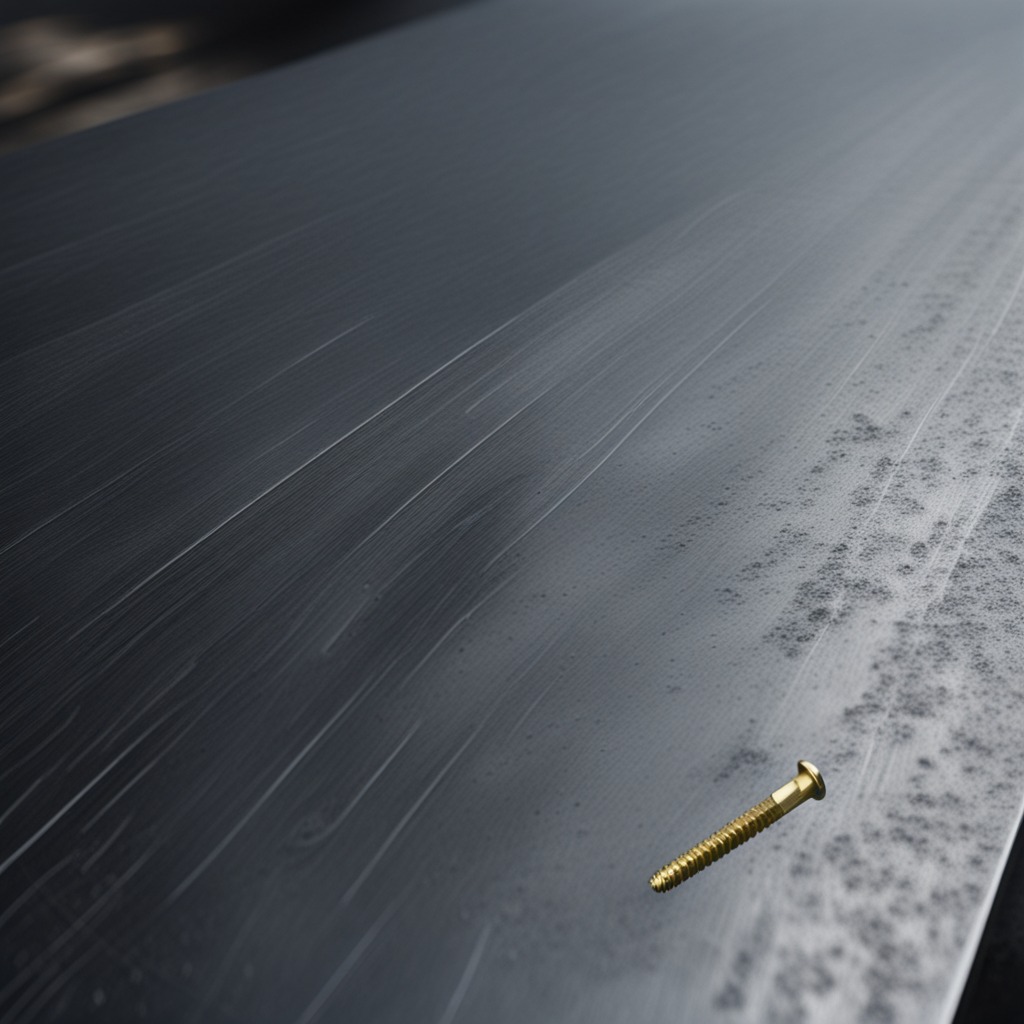
A metal screw is lying on a cold steel table in a mining workshop.